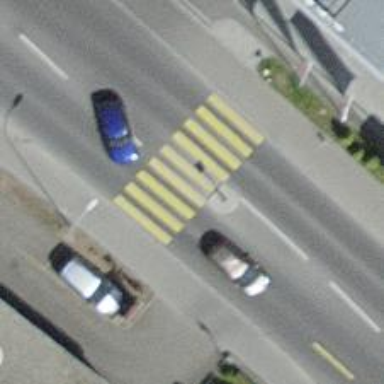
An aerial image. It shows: Uncontrolled road crossing with pedestrian island.